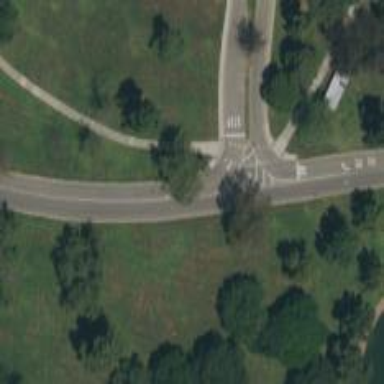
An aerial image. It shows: Marked crossing on asphalt cycleway.